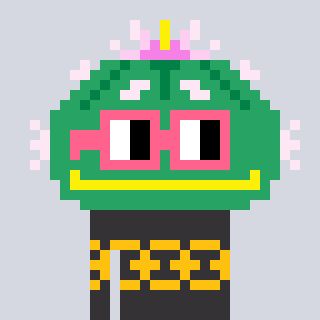
a pixel art character with square pink glasses, a peyote-shaped head and a grayscale-colored body on a cool background